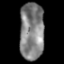
Tissue: lung
Cell type: Epithelial cells
Senescence score: 0.2359
Nuclear area (px): 1377
Mean DAPI intensity: 129.53